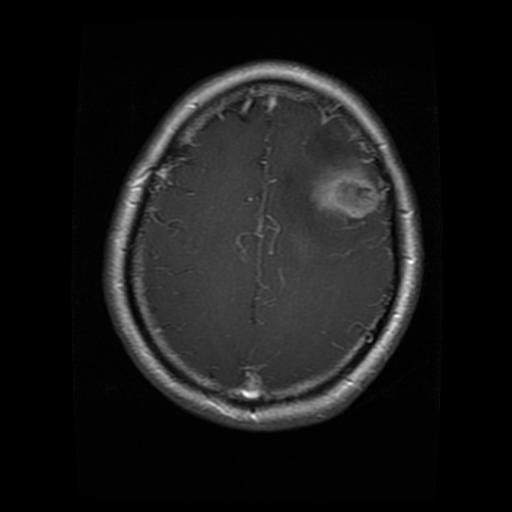
Label: glioma